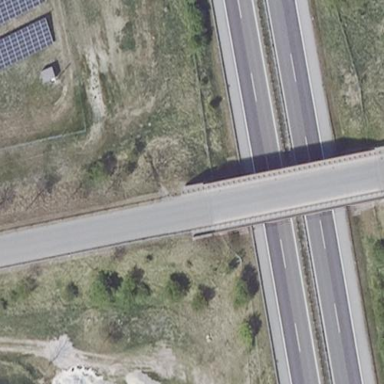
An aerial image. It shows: Beam bridge structure.